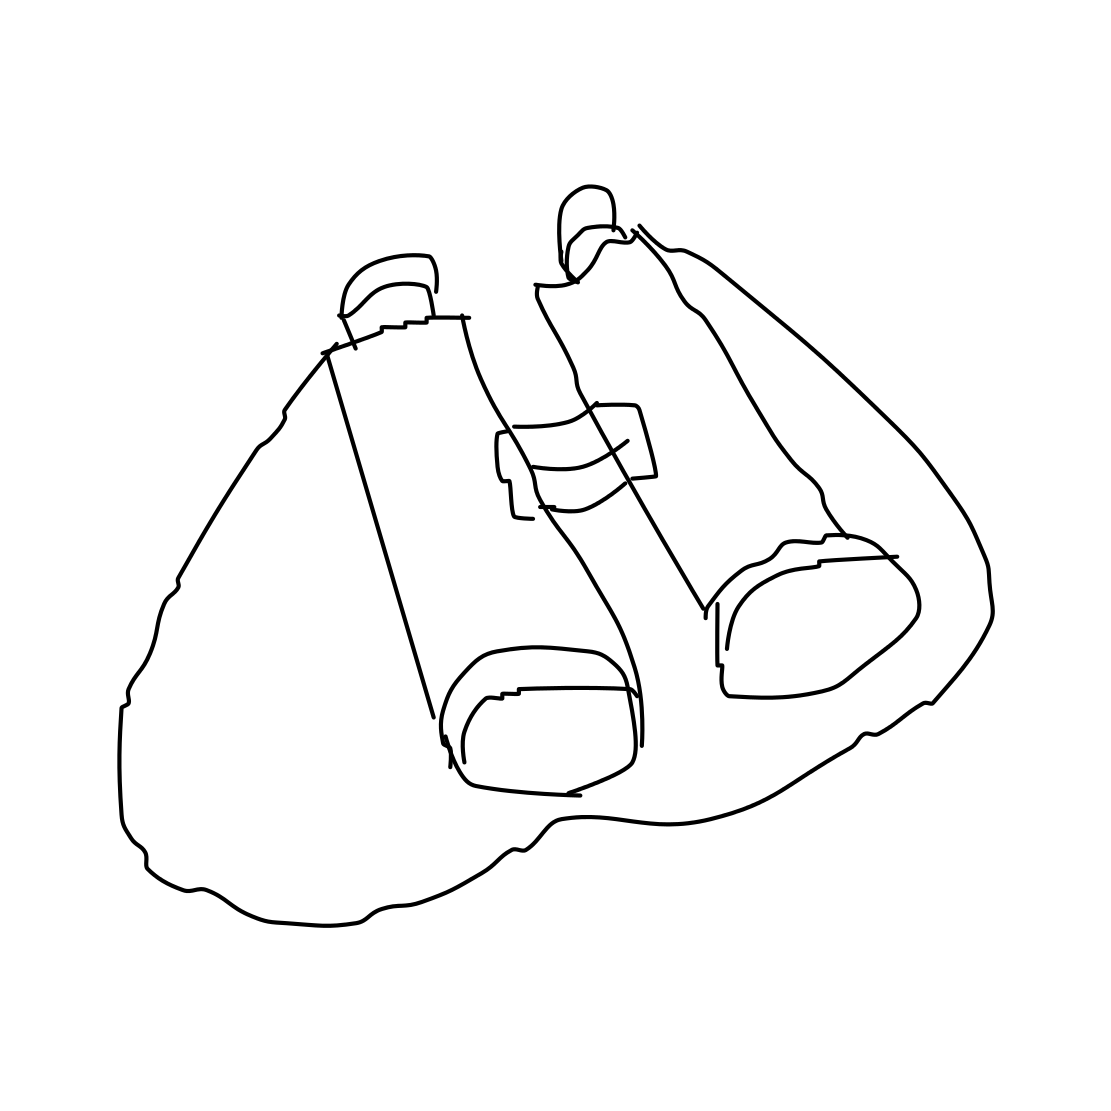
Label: binoculars